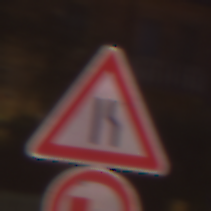
Verkehrszeichen: EinseitigVerengteFahrbahnRechts
Zusatzzeichen unten: UeberholverbotKraftfahrzeuge
Umgebung: Outdoor, Urban
Tageszeit: Night
Wetter: Clear
Licht: Artificial
Jahreszeit: NotSpecified
Kontrast: HighContrast